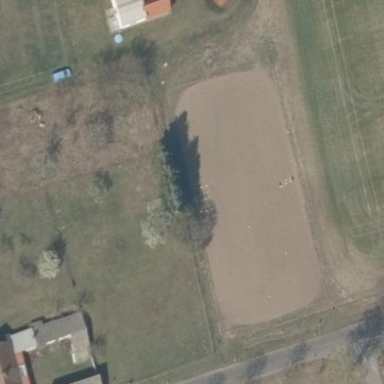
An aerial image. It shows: Equestrian pitch for leisure land activities.